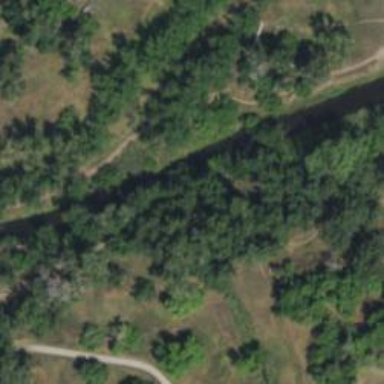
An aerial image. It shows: Path.